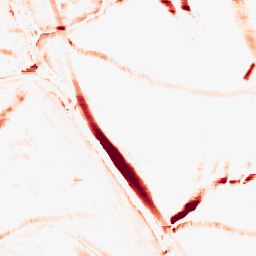
Category: morphological
Decomposition family: morphological_rect
Decomposition parameters: operation: opening
width: 20
height: 10
Upsampling method: quintic
Upsampling parameters: scale: 4
Upsampling scale: 4